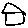
Label: house